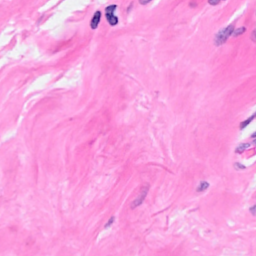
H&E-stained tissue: Breast